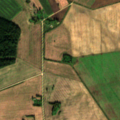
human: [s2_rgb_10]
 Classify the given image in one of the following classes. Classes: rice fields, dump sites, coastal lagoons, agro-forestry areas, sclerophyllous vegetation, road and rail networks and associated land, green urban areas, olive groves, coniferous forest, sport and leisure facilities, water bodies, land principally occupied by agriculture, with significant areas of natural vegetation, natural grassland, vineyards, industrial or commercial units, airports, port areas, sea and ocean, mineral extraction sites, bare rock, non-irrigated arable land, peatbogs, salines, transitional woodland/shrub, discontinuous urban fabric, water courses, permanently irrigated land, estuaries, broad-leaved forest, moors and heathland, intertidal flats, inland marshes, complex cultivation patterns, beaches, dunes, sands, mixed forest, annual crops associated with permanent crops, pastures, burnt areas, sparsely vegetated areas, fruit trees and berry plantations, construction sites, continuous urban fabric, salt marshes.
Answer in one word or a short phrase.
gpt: non-irrigated arable land, broad-leaved forest